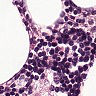
Metastatic tissue present: no